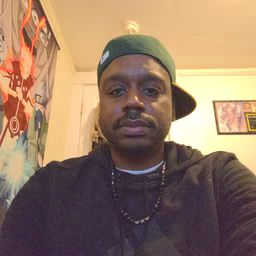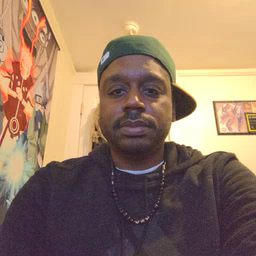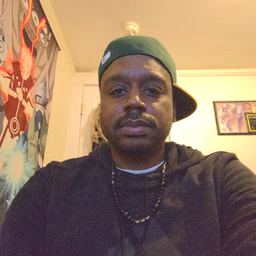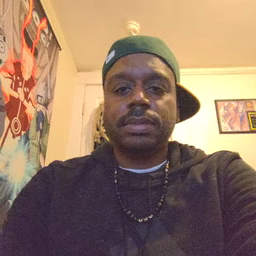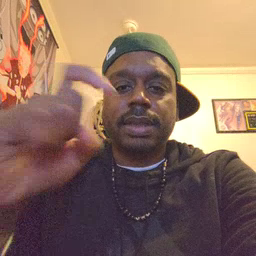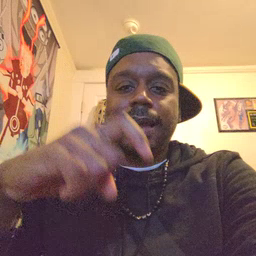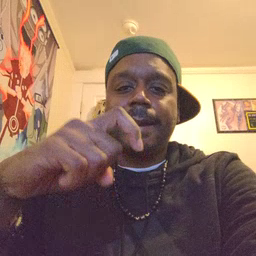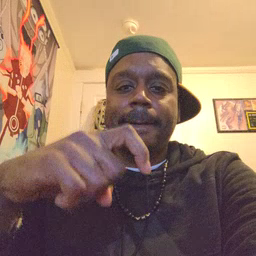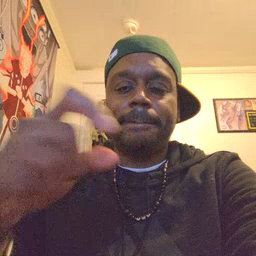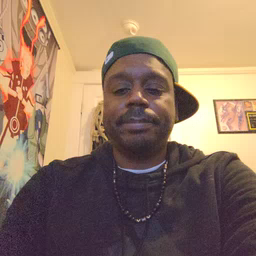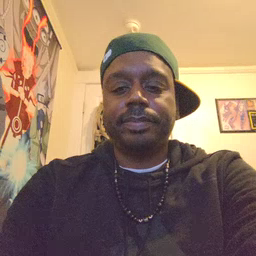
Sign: time